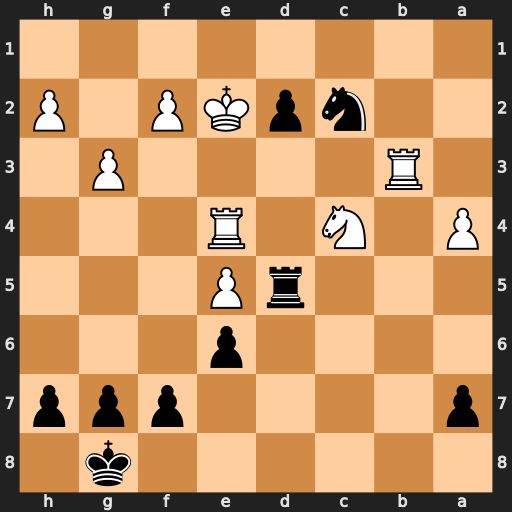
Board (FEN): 6k1/p4ppp/4p3/3rP3/P1N1R3/1R4P1/2npKP1P/8
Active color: b
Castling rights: -
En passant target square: -
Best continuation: d1=Q#